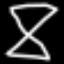
Label: hourglass